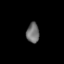
Tissue: lung
Cell type: Fibroblasts
Senescence score: 0.6211
Nuclear area (px): 254
Mean DAPI intensity: 111.311